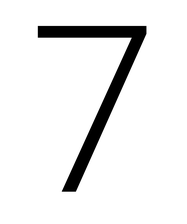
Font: Roboto_Light